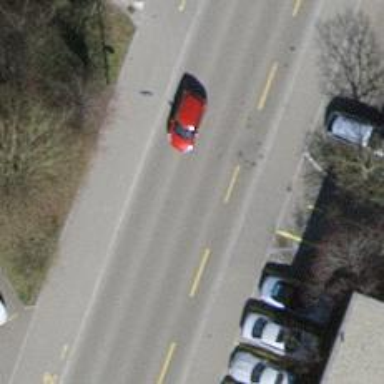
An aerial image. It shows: Tertiary road with trolley wires for electric trolleys.